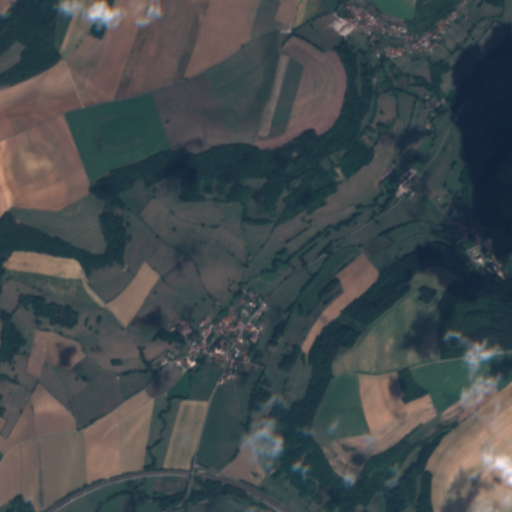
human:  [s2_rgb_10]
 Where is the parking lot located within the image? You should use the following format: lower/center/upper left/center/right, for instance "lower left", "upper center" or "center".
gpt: The parking lot is located in the center right of the image.
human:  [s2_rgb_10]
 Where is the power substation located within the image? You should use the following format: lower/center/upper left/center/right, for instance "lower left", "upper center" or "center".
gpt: The power substation is located in the center of the image.
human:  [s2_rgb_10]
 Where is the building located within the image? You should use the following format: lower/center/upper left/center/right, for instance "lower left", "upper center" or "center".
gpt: There is no building in the image.